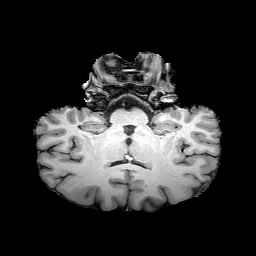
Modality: T1w
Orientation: sagittal
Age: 39
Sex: male
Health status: healthy